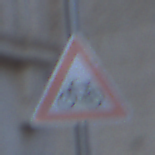
Verkehrszeichen: RadverkehrRechts
Umgebung: Outdoor, Urban
Tageszeit: SunriseSunset
Wetter: Clear
Licht: Natural
Jahreszeit: NotSpecified
Kontrast: MediumContrast